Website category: university
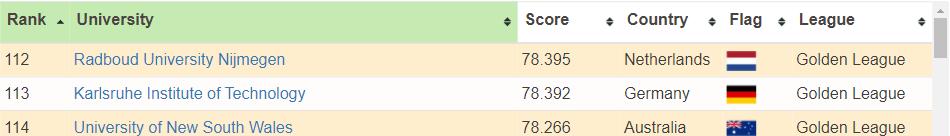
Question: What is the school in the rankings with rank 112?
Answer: Radboud University Nijmegen

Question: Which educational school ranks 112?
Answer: Radboud University Nijmegen

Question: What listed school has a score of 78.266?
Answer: University of New South Wales

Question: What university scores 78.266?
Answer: University of New South Wales

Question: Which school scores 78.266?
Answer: University of New South Wales

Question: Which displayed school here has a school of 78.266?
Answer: University of New South Wales

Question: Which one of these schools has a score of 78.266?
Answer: University of New South Wales

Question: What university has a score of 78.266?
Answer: University of New South Wales

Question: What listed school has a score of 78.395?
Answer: Radboud University Nijmegen

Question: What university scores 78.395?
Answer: Radboud University Nijmegen

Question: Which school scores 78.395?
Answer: Radboud University Nijmegen

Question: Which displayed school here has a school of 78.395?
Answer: Radboud University Nijmegen

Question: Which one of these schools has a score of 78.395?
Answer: Radboud University Nijmegen

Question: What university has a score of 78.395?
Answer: Radboud University Nijmegen

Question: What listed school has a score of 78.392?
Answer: Karlsruhe Institute of Technology

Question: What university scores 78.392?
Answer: Karlsruhe Institute of Technology

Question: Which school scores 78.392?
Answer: Karlsruhe Institute of Technology

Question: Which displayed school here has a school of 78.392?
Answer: Karlsruhe Institute of Technology

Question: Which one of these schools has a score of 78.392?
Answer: Karlsruhe Institute of Technology

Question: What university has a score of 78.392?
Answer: Karlsruhe Institute of Technology

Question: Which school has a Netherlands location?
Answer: Radboud University Nijmegen

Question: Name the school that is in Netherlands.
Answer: Radboud University Nijmegen

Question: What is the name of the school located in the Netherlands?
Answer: Radboud University Nijmegen

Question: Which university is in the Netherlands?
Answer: Radboud University Nijmegen

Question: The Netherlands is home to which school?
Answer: Radboud University Nijmegen

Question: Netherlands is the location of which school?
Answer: Radboud University Nijmegen

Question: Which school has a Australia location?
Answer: University of New South Wales

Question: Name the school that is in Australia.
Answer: University of New South Wales

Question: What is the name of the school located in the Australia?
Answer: University of New South Wales

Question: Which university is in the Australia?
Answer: University of New South Wales

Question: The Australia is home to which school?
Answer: University of New South Wales

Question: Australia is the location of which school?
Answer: University of New South Wales

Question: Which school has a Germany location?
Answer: Karlsruhe Institute of Technology

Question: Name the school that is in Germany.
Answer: Karlsruhe Institute of Technology

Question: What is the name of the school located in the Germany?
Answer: Karlsruhe Institute of Technology

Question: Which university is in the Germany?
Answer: Karlsruhe Institute of Technology

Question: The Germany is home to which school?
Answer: Karlsruhe Institute of Technology

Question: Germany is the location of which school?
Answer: Karlsruhe Institute of Technology